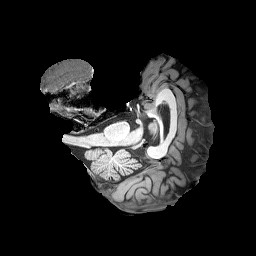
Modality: T1w
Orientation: axial
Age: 54
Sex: male
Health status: healthy